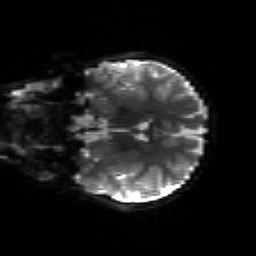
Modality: sbref
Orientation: coronal
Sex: male
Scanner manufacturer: siemens
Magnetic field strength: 3 T
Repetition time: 5 s
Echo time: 0.071 s